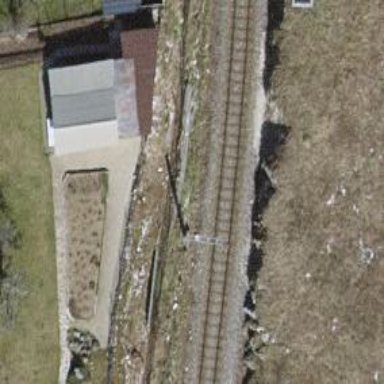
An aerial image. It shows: Narrow-gauge railway with electrified contact line.